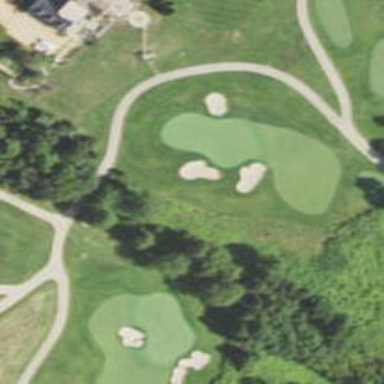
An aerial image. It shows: Golf hole.